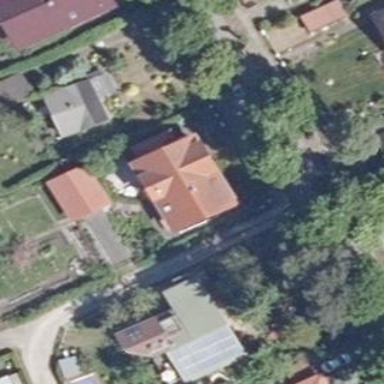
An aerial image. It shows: Detached building.